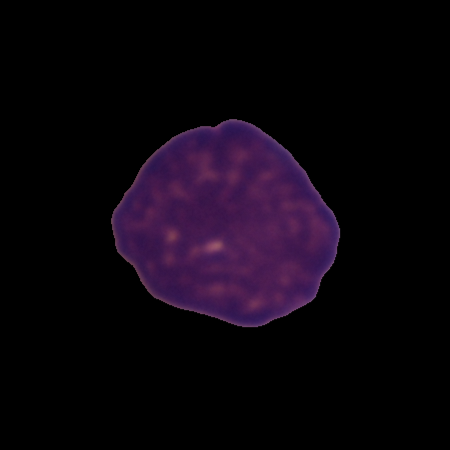
Label: cancer